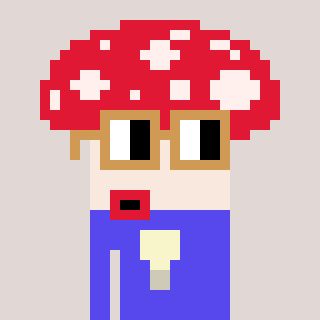
a pixel art character with square brown glasses, a mushroom-shaped head and a computerblue-colored body on a warm background